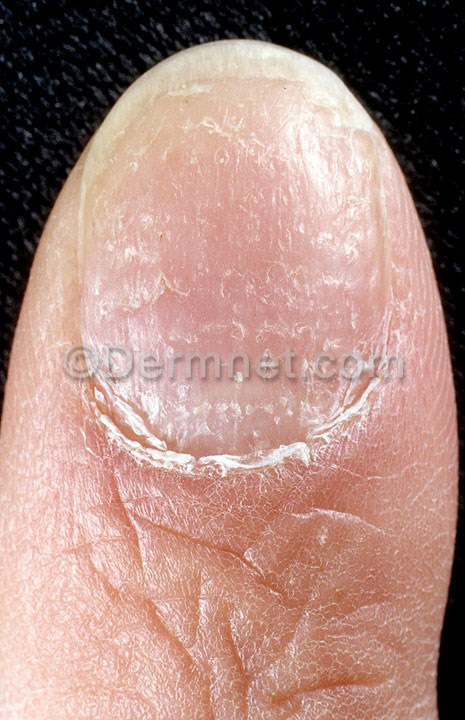
Disease: Nail Fungus and other Nail Disease